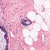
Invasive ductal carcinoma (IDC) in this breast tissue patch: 0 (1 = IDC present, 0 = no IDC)